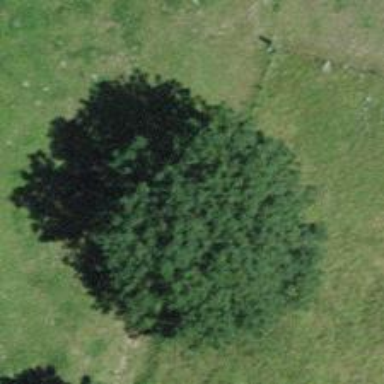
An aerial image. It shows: Beautiful tree in nature.